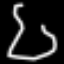
Label: hourglass